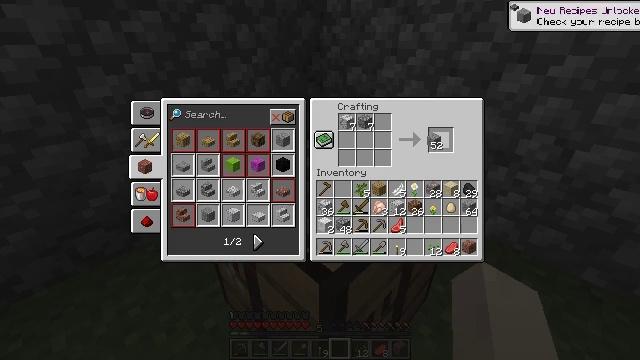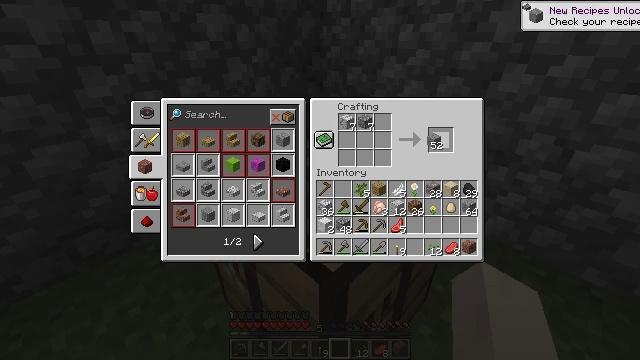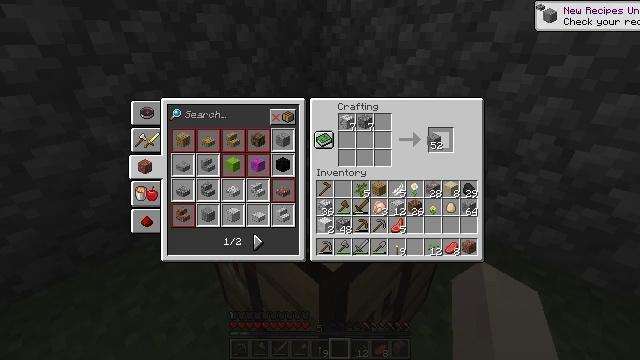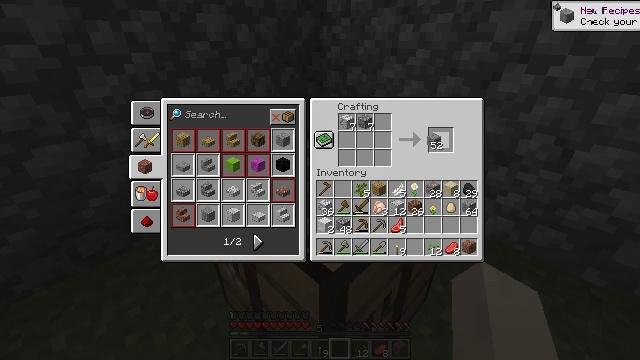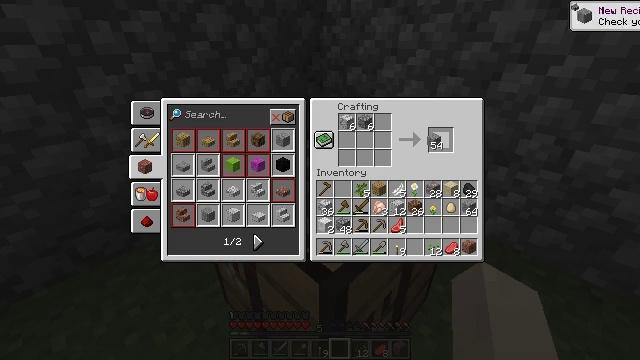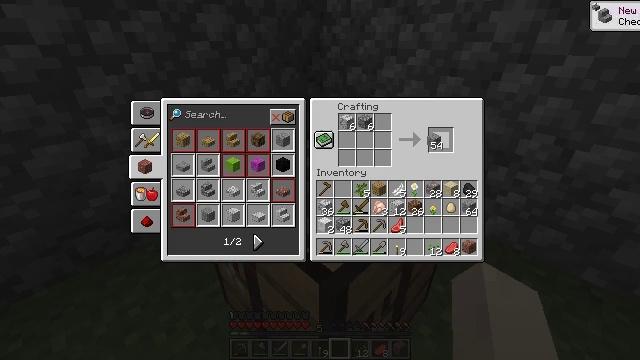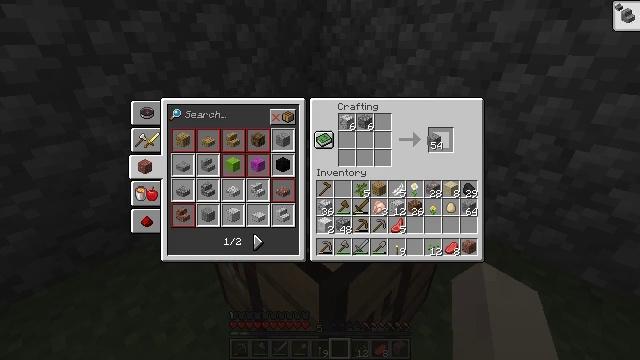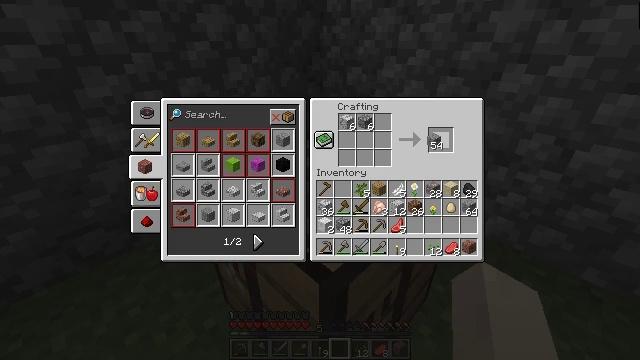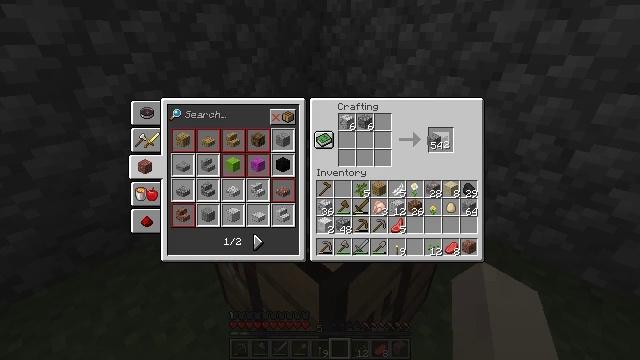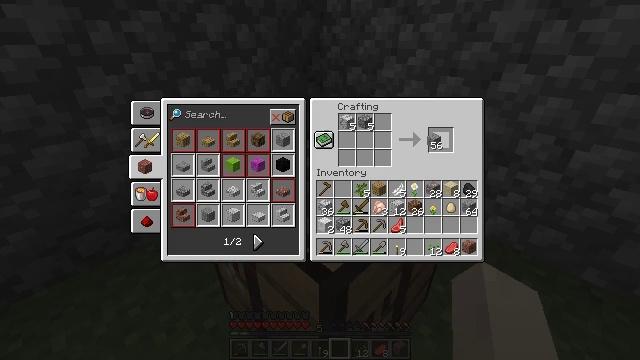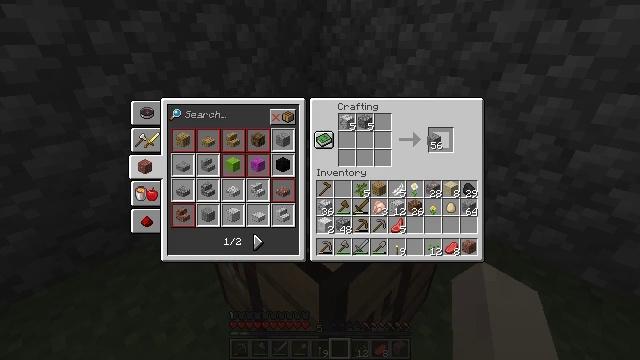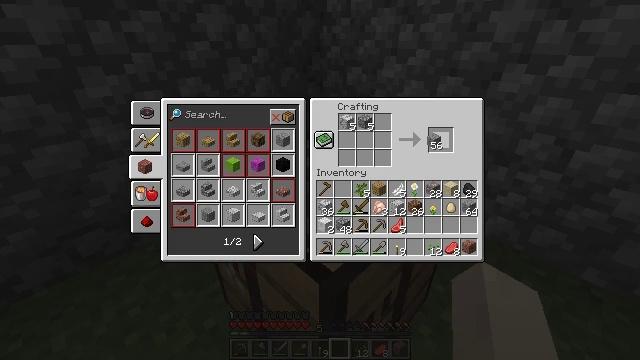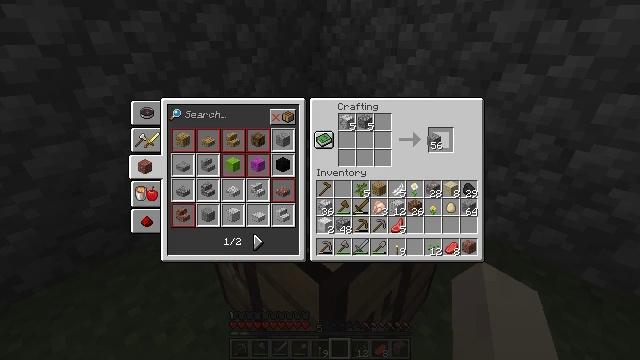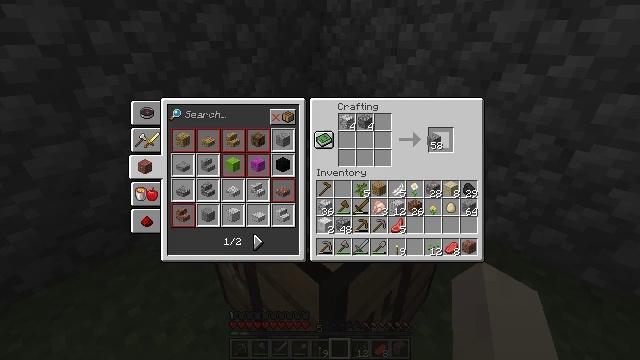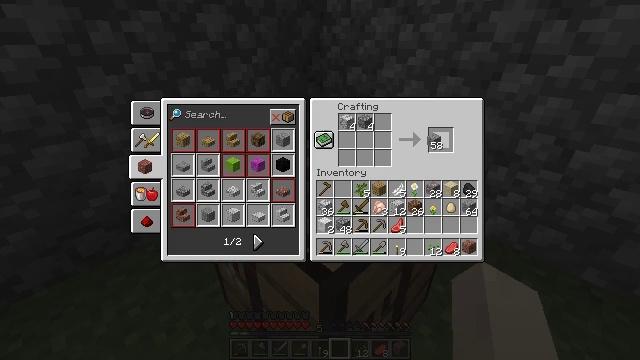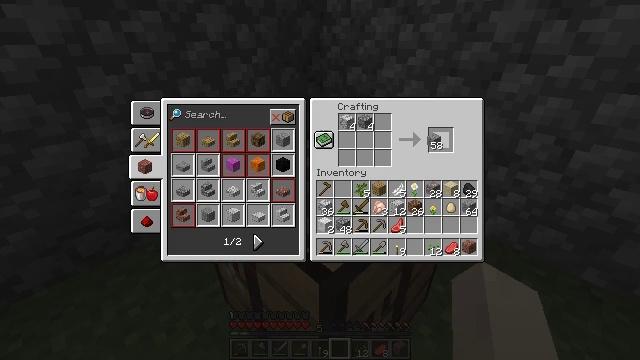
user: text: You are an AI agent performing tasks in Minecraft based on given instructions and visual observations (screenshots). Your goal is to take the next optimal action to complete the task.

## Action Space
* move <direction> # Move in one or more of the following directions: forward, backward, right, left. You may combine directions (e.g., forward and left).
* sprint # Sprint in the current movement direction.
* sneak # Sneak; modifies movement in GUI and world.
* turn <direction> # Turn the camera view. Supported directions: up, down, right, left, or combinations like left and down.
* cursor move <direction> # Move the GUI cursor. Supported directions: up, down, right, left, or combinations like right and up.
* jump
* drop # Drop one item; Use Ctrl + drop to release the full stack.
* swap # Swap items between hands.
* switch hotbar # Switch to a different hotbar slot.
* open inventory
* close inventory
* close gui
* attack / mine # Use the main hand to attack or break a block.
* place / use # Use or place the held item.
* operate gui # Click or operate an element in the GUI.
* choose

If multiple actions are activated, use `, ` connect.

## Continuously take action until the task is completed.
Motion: motion action
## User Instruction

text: Combine materials to craft andesite.
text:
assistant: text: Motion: operate gui
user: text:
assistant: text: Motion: operate gui
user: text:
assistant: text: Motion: operate gui
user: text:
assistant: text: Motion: no_op
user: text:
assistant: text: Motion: operate gui
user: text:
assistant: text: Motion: operate gui
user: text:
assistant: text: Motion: operate gui
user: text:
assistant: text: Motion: operate gui
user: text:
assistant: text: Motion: no_op
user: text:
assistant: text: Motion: operate gui
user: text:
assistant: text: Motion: operate gui
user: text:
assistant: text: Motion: operate gui
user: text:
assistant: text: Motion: no_op
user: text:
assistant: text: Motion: no_op
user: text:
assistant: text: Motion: operate gui
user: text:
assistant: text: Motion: operate gui
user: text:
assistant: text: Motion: operate gui
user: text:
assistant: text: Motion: operate gui
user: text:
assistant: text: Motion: no_op
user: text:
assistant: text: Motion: operate gui
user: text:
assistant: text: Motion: operate gui
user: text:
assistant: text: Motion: operate gui
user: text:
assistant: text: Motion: no_op
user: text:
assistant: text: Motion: operate gui
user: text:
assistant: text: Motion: operate gui
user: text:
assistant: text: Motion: operate gui
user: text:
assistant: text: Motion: no_op
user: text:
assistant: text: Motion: operate gui
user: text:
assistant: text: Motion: operate gui
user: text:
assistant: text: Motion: operate gui